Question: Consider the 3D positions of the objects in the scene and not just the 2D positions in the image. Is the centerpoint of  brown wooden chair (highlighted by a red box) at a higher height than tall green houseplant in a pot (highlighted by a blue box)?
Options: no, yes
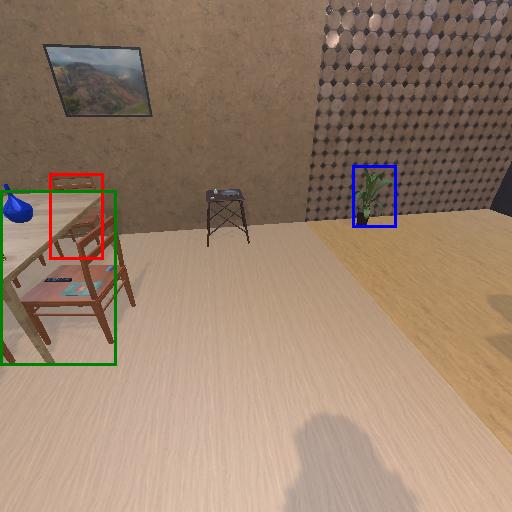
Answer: no